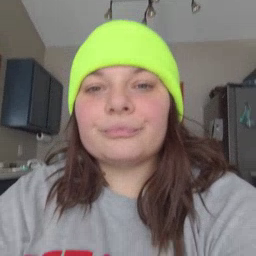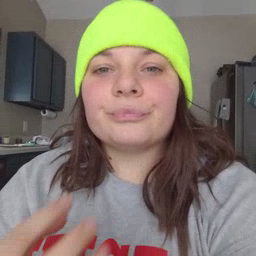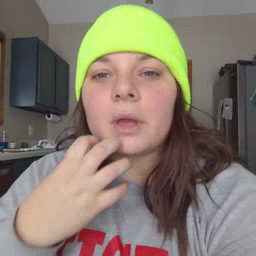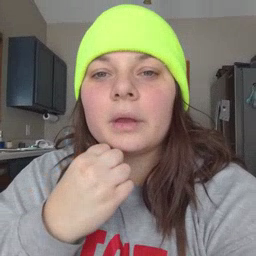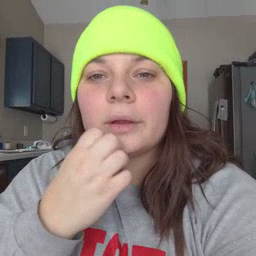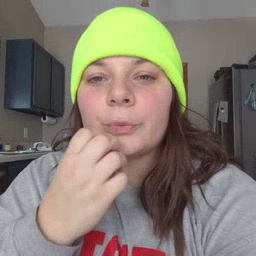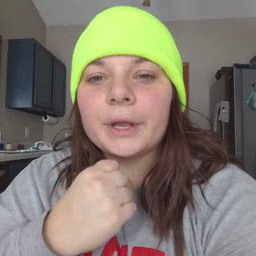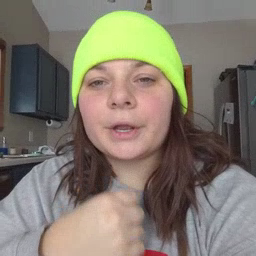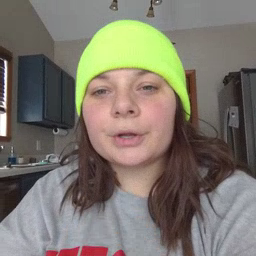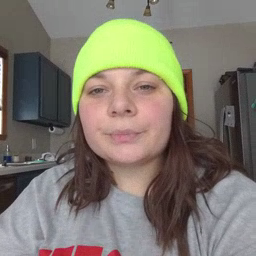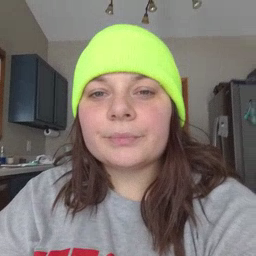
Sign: underwear